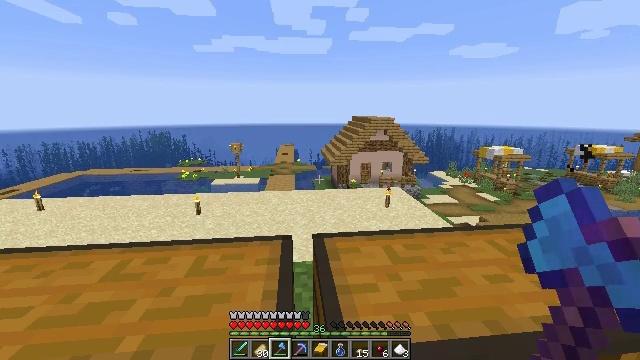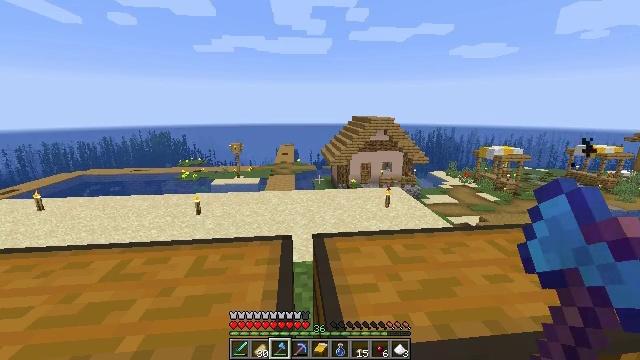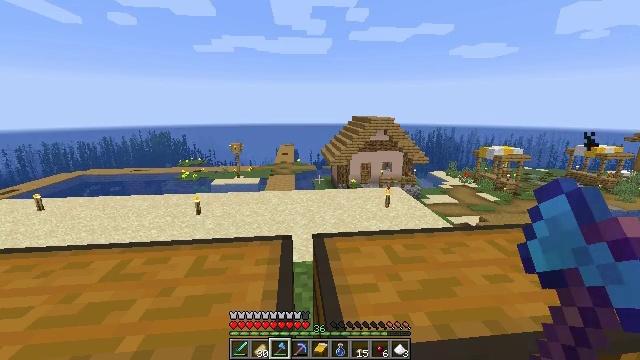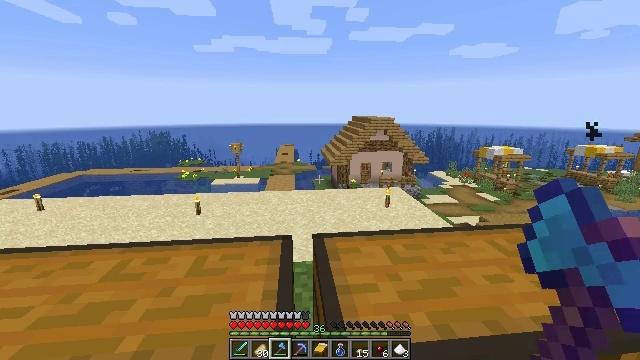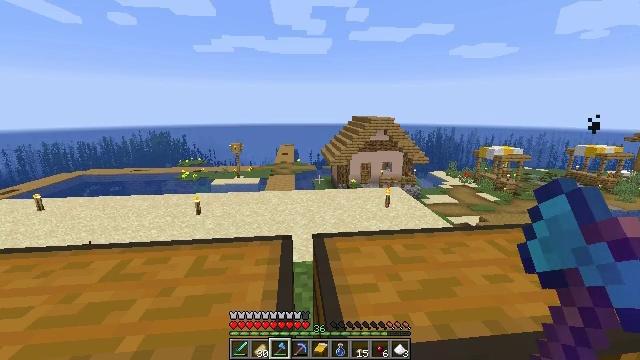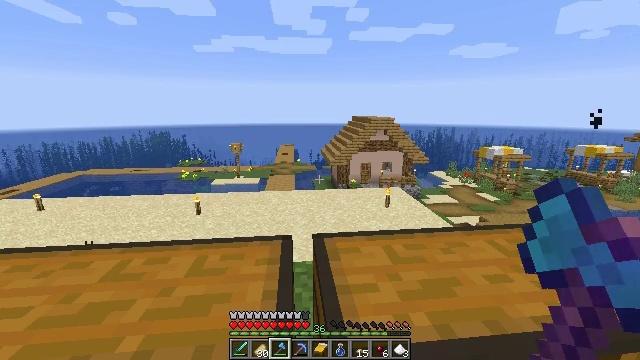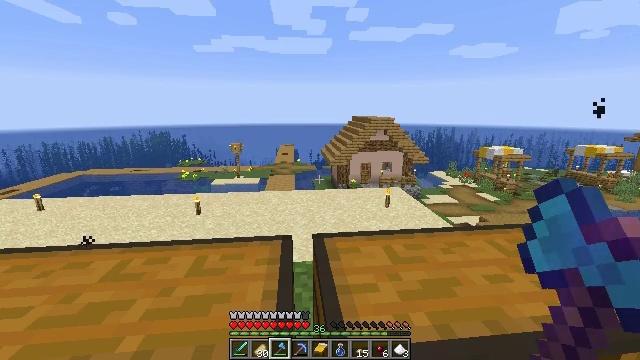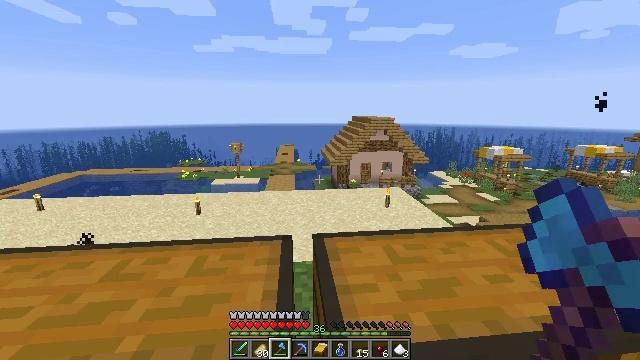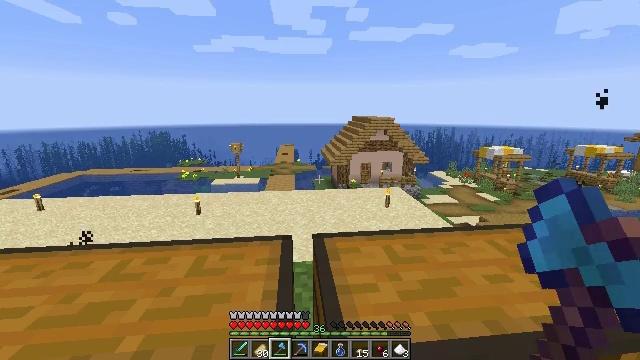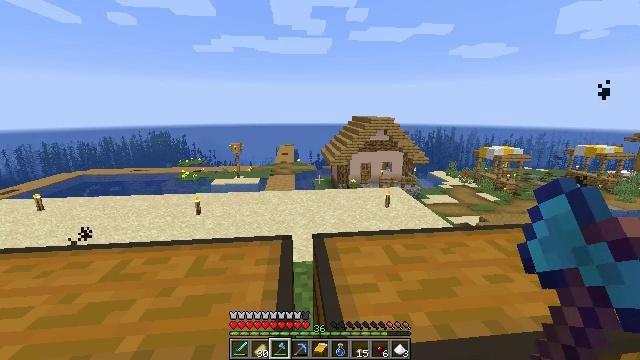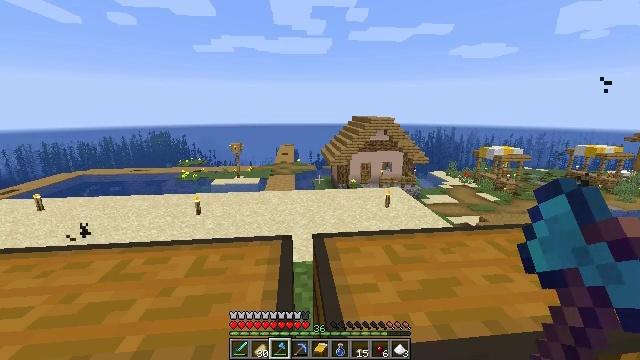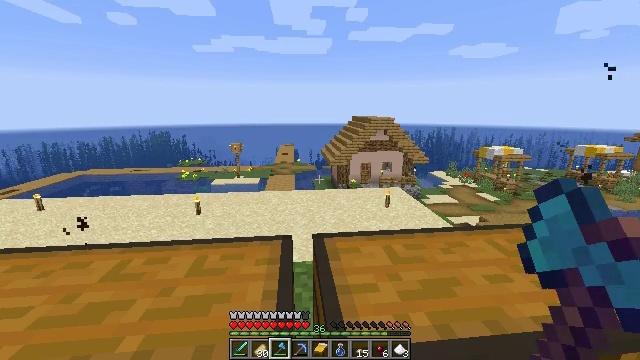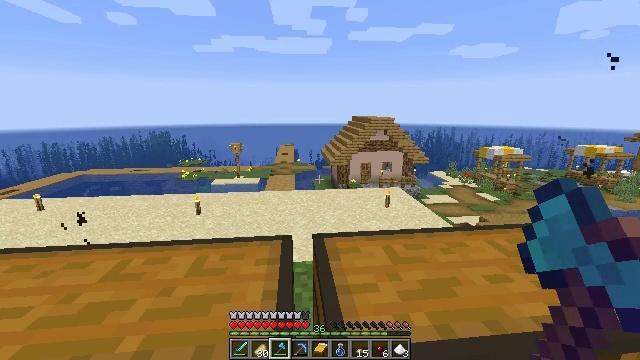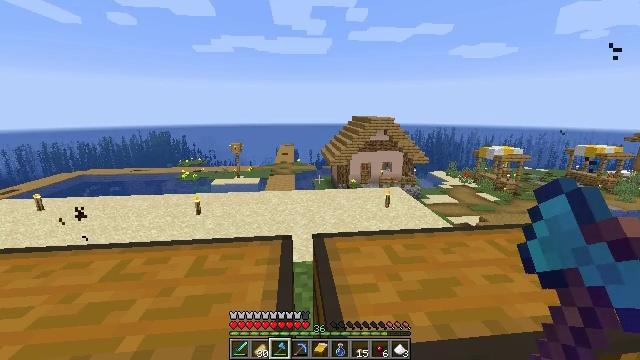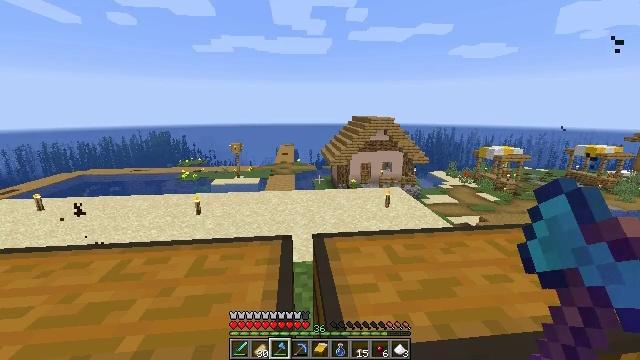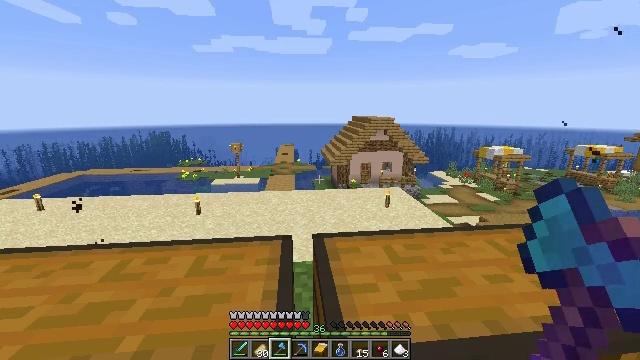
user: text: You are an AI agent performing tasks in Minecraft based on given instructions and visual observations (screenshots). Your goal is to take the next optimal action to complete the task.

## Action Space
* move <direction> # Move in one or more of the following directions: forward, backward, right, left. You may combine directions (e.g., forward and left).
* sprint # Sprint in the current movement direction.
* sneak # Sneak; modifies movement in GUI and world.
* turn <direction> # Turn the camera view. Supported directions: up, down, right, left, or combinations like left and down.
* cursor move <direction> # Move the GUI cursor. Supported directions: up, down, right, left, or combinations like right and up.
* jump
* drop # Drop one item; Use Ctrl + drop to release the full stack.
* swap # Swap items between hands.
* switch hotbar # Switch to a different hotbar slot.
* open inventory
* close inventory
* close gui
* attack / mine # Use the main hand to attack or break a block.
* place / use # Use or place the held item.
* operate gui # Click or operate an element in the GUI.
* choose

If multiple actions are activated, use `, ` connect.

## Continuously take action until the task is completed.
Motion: motion action
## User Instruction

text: Use crafting table to craft a fermented spider eye.
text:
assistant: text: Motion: no_op
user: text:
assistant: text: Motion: no_op
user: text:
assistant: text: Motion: no_op
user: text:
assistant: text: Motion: no_op
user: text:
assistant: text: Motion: no_op
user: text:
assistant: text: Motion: no_op
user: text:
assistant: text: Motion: no_op
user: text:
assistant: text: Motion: no_op
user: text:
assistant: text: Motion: no_op
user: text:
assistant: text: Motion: no_op
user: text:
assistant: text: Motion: no_op
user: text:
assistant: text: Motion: no_op
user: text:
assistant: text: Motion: no_op
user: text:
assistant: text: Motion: no_op
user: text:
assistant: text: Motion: no_op
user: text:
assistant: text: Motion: no_op
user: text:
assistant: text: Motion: no_op
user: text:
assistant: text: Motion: no_op
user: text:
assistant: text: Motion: no_op
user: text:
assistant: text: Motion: no_op
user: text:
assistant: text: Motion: no_op
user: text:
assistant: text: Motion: no_op
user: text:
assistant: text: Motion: no_op
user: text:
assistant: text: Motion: no_op
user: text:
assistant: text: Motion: no_op
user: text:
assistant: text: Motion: no_op
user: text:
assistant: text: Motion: no_op
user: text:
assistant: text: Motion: no_op
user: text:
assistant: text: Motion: no_op
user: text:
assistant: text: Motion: no_op